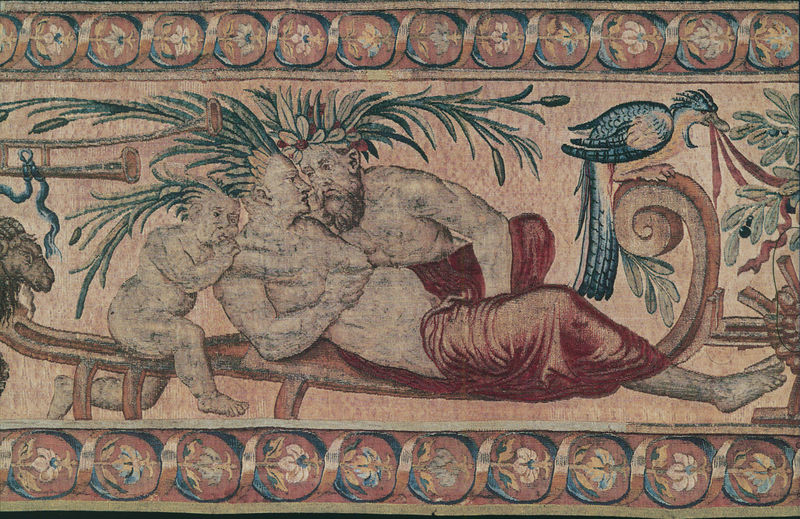
Titel: Die Tapiserien von Sigismund Augustus (Zyklus des Alten Testaments): Otter mit Fisch in seinem Maul
Künstler: Pieter Coecke van Aelst
Standort: Herstellungsort: Brüssel (EU - B)
Schlagwörter: akt, baum, blätter, hand, mann, nackt, vogel, grün, menschen, blumen, daumen, frau, männer, zeichnung, blüten, rot, tier, tuch, malerei, ornament, teppich, bart, vollbart, figur, gewand, haare, kind, pflanzen, klein, bank, olive, drei männer, detail, wandmalerei, sex, pfau, liege, schwul, fasan, götter, schlitten, zwerg, fanfare, porträit, bänder, posaune, bock, kopfschmuck, drachen, oliven, trompete, widder, vofel, geschlechtsverkehr, kleiner mann, befriedigung, masturbation, 3 männer